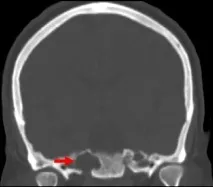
(C-F) Coronal and axial bone window. (A-F) There are bilateral, well-defined, lytic, expansile, fluid-containing lesions in the petrous apices with bone dehiscence of the inner cortex of the petrous bone.
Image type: radiology (ct)